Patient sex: F
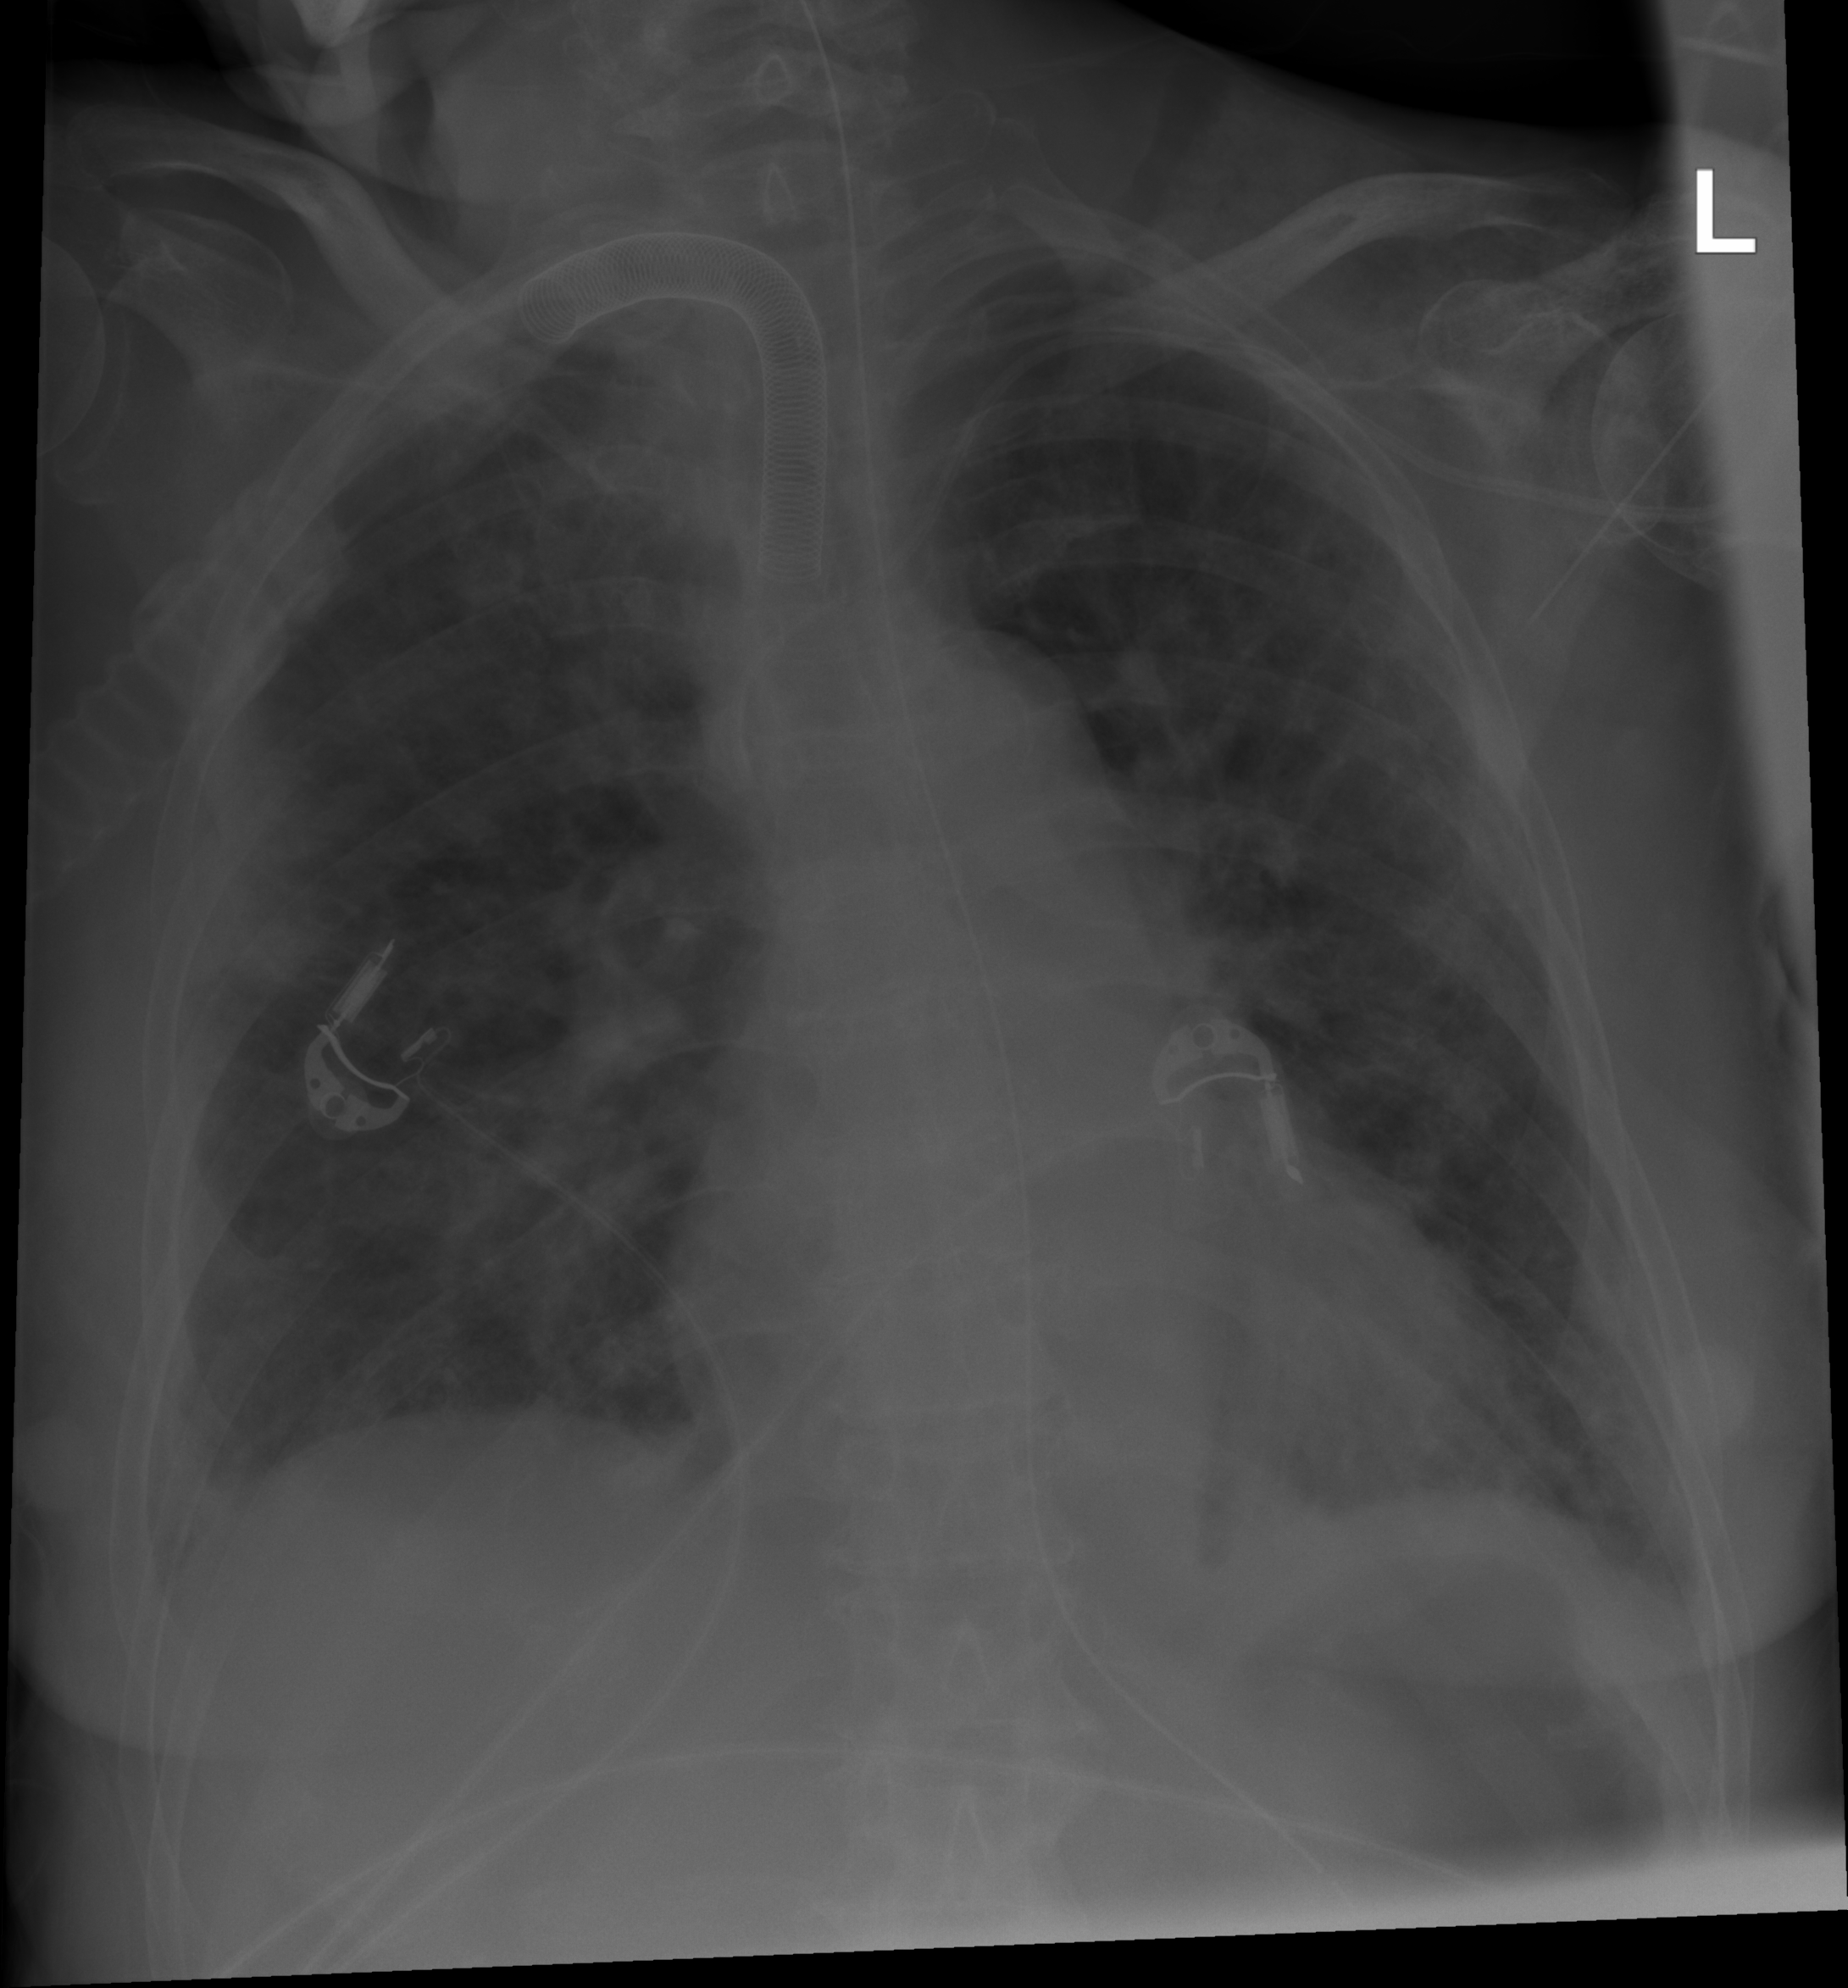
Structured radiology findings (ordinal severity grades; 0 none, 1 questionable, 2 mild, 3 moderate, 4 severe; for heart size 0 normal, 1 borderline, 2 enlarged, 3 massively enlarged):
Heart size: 1
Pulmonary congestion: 2
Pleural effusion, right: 2
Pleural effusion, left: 1
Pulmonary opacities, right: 1
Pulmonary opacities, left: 1
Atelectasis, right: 0
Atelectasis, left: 0